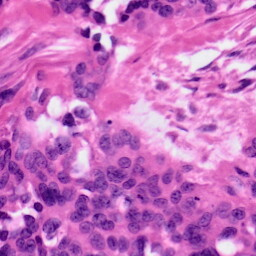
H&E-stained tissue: Ovarian